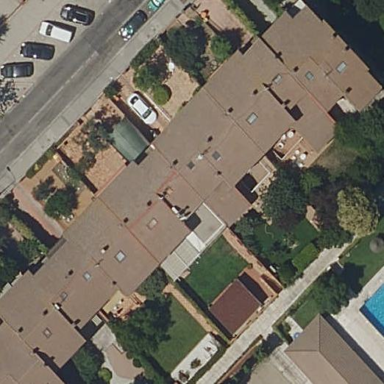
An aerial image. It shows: Terrace building.